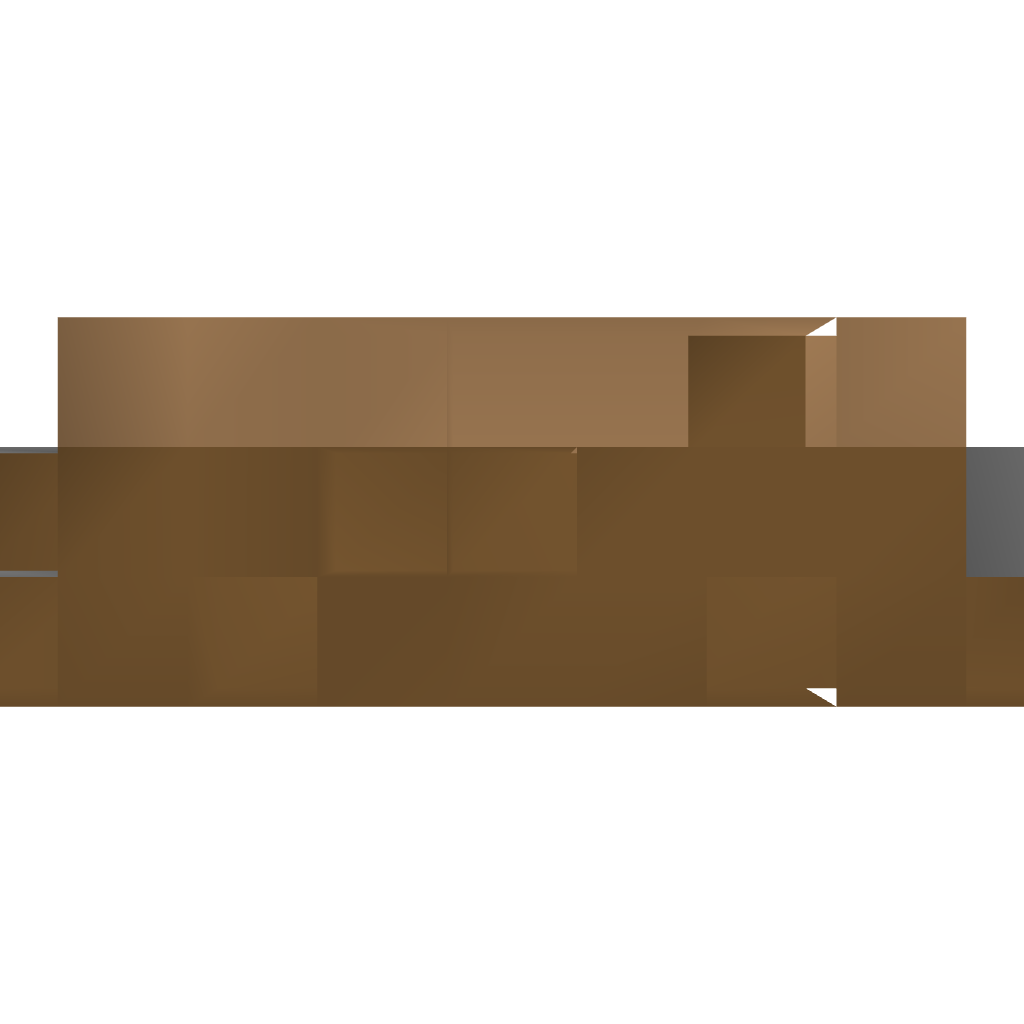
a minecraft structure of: Automatic Pumpkin/Melon Farm bad low quality